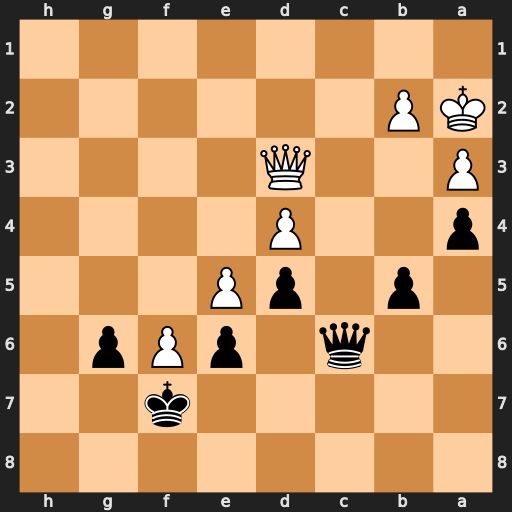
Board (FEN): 8/5k2/2q1pPp1/1p1pP3/p2P4/P2Q4/KP6/8
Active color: b
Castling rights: -
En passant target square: -
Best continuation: Qc4+ Qxc4 dxc4